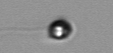
Label: flagellate